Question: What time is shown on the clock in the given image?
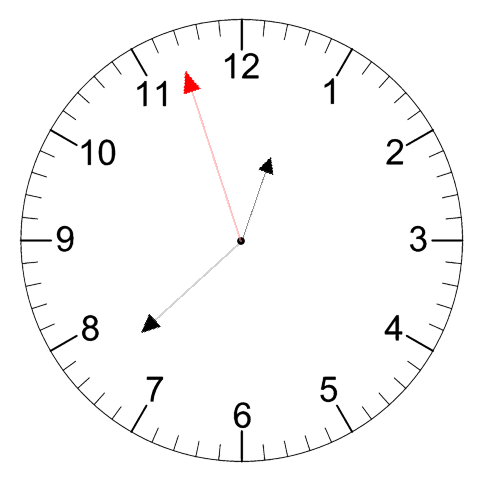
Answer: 12:37:57